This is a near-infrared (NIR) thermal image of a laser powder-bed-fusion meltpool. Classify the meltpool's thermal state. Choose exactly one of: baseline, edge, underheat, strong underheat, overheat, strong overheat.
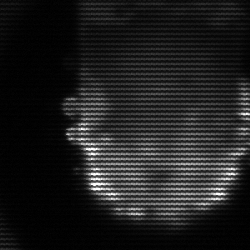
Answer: baseline